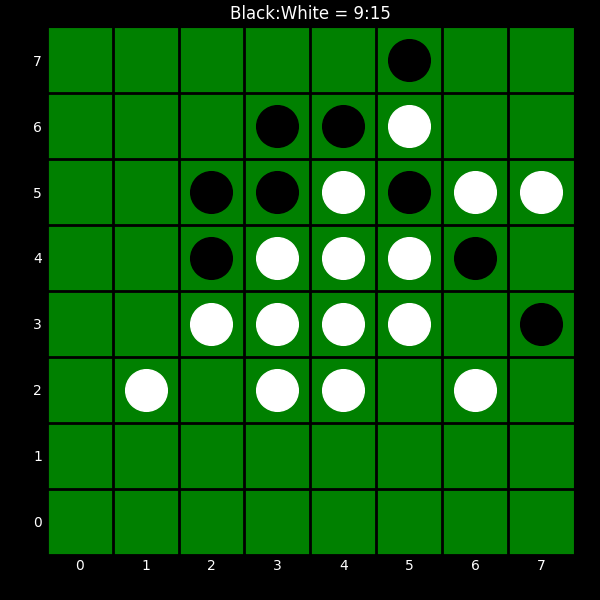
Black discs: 9
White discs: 15